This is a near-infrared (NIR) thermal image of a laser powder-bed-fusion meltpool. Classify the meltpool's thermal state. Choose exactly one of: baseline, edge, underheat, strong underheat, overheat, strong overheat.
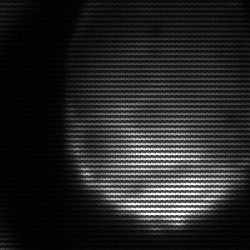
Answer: edge